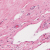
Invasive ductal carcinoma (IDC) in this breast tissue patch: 0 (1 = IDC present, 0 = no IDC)